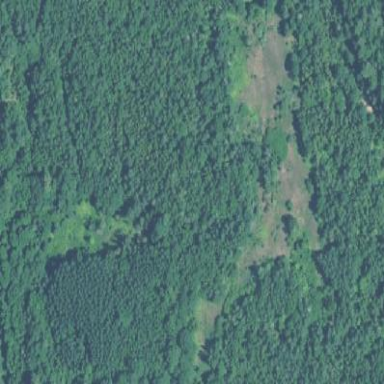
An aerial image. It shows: Forest area.